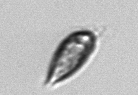
Label: Prorocentrum_triestinum